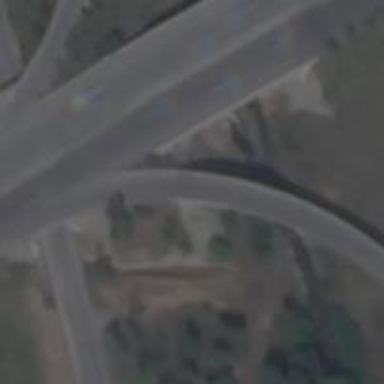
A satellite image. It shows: Trunk link highway passing over bridge.